Interaction volume radius: 10 \u00c5
Interaction volume height: 10 \u00c5
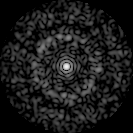
Disorder parameter: 0.8446